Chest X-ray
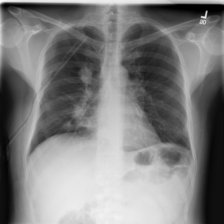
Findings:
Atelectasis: negative
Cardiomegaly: negative
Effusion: negative
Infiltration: negative
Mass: positive
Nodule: negative
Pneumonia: negative
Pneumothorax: positive
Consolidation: negative
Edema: negative
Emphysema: positive
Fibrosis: negative
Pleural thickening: negative
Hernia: negative